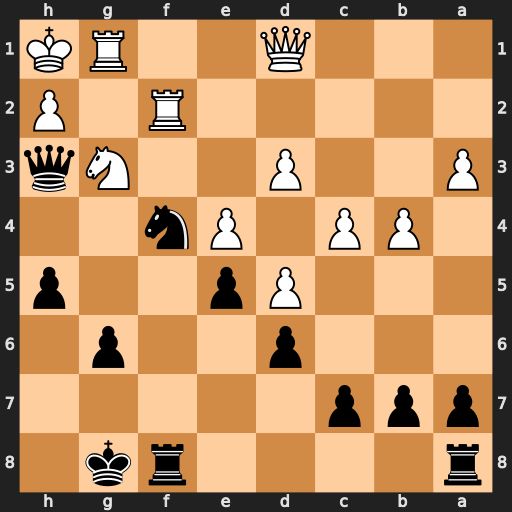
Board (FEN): r4rk1/ppp5/3p2p1/3Pp2p/1PP1Pn2/P2P2Nq/5R1P/3Q2RK
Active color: b
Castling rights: -
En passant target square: -
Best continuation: Nxd3 Rxf8+ Rxf8